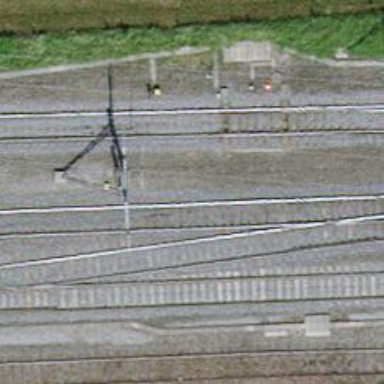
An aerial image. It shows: Electrified rail siding with contact line.